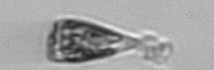
Label: Licmophora